Question: in my simulation there is a mobile node composed by the following components from the inet framework:

Now I am working on the 'UdpApp' which is 'UDPVideoStreamCli.cc' which is also given by inet framework as one of example udp application.
Now as you can see from the image I had to access to the lisp module (which is an instance of 'LispRouting.cc') because I have to read some values or call some public methods of that class...? All I know is that I have to start from
'''
getParentModule()->getSubmodule();
'''
but then I don't know how to go on...can you help?
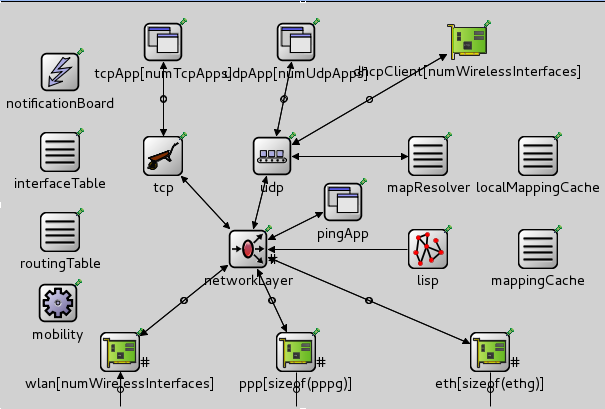
Answer: '''
(LispRouting *)getParentModule()->getSubmodule("lisp")
'''
will do the trick. Be sure to check if the returned pointer is not null.
Generally this is bad design as it hard-codes the name and the relative position of the LispRouting module. Any change in naming/architecture will cause crashes.
A proper design would be to create a parameter that specifies the name/path of the lisp submodule (with default value) and then use
'''
#include "inet/common/ModuleAccess.h"
...
LispRouting *lr = getModuleFromPar<LispRouting>(par("lispModule"), this);
'''
and then add a parameter to the module's NED file:
'''
string lispModule = default("^.lisp");
'''
meaning the default place where you can find the lisp module is: go one level up and then find the submodule named "lisp". This is a much better pattern, because the user can later reconfigure the name/placement of the lisp module without breaking the code.